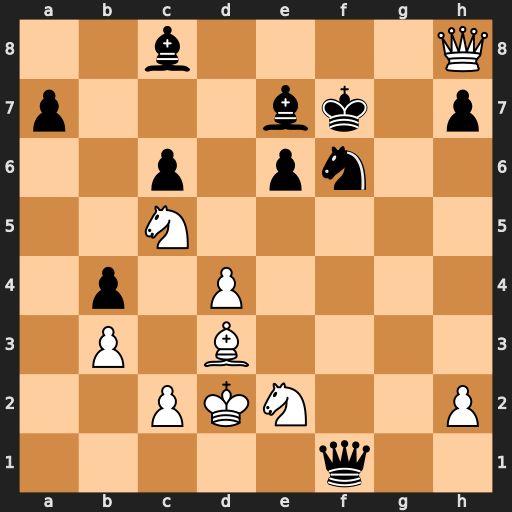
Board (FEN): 2b4Q/p3bk1p/2p1pn2/2N5/1p1P4/1P1B4/2PKN2P/5q2
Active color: w
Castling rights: -
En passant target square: -
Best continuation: Qxc8 Bxc5 dxc5